Field crop: tomato
Growth stage: 2
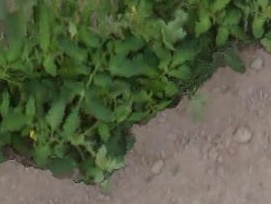
Species: tomato